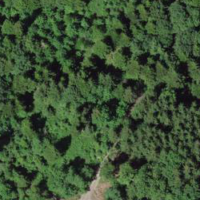
EUNIS habitat code: 43
Species observed at this site:
Lycopus europaeus